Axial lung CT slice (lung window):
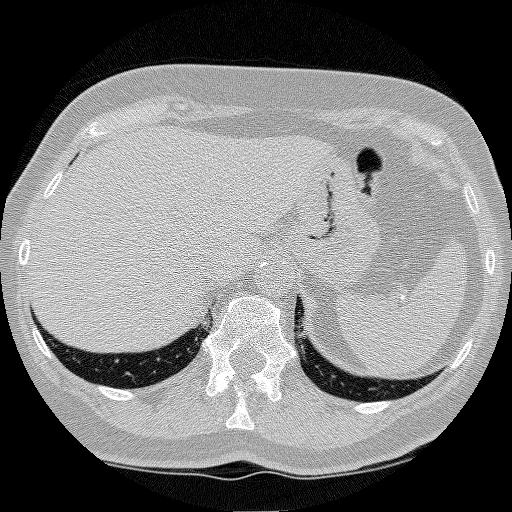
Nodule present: no